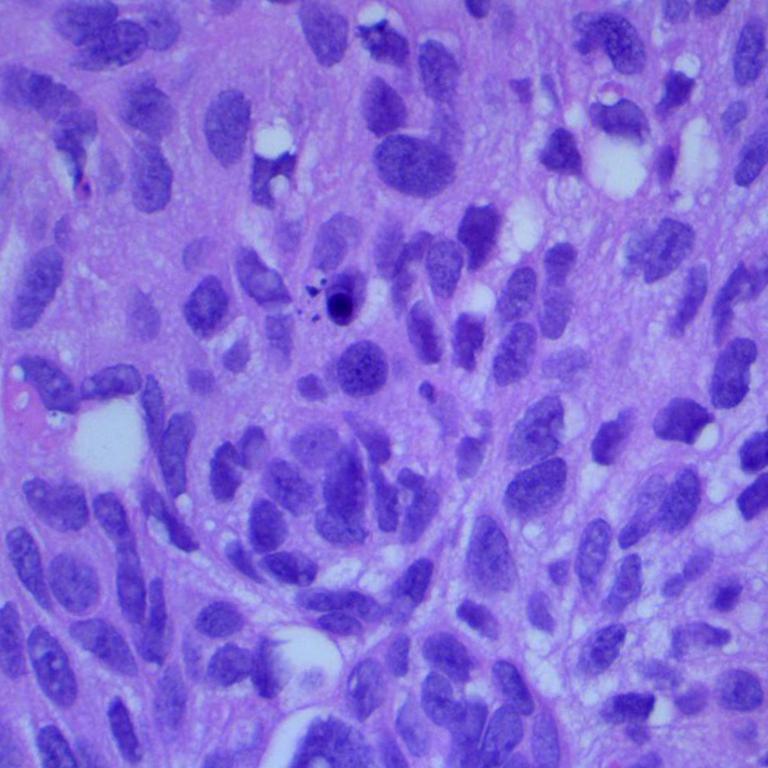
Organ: lung
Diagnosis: squamous carcinomas